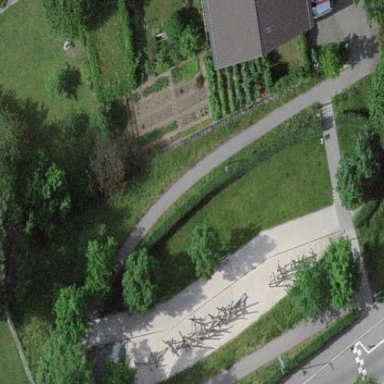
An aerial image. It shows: Playground area for leisure land.